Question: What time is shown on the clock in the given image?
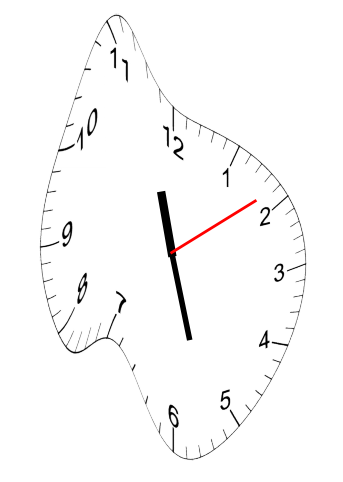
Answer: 11:27:09